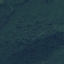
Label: Forest